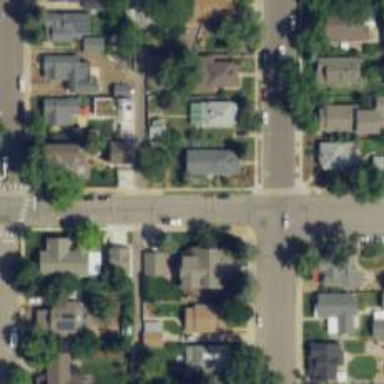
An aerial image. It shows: Alley classified as service road.